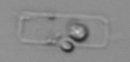
Label: Guinardia_delicatula_TAG_internal_parasite